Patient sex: M
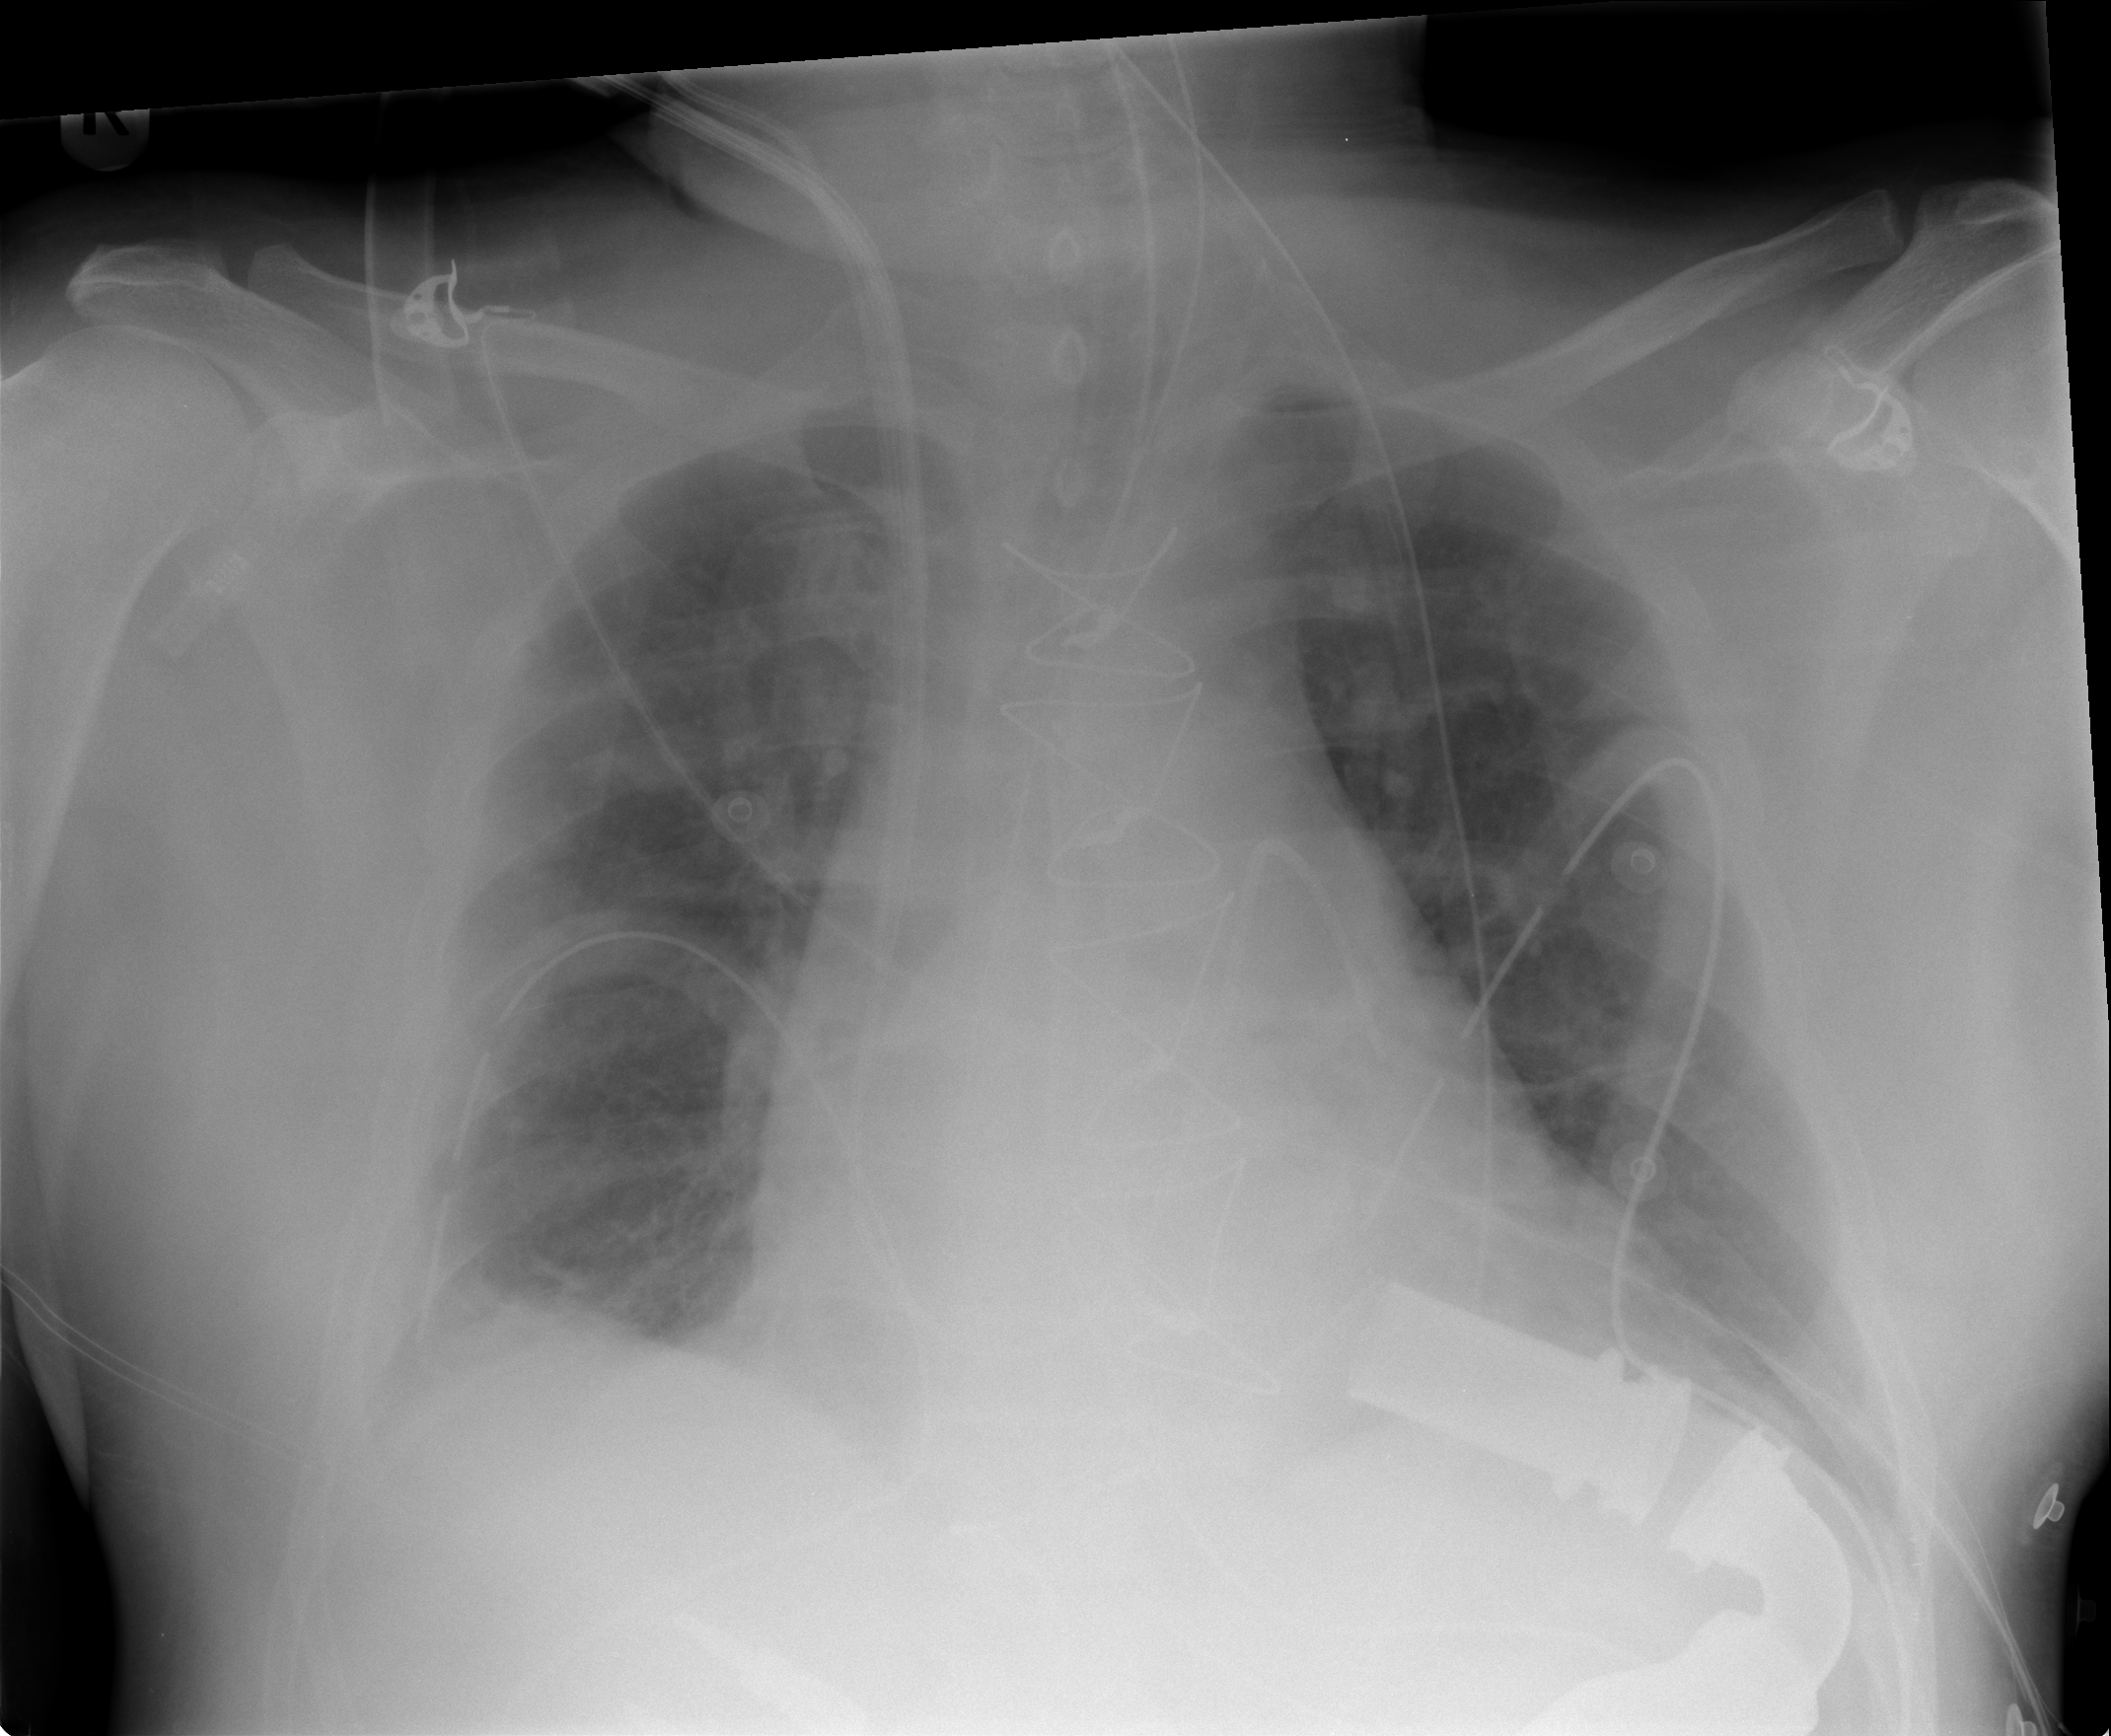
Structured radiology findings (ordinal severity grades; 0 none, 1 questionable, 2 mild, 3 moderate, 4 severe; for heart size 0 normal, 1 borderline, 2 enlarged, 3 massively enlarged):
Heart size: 2
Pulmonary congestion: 0
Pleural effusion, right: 2
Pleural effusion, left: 2
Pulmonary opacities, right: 0
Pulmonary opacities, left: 0
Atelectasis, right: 2
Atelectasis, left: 2